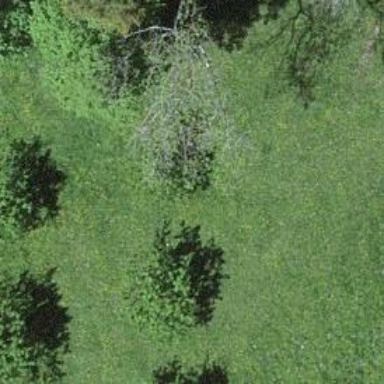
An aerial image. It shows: Row of trees in natural setting.